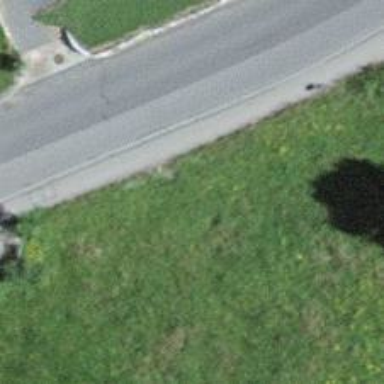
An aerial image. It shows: Bench for seating.